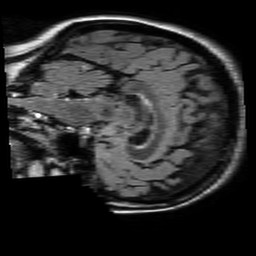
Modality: FLAIR
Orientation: sagittal
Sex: female
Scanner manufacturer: philips
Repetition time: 11 s
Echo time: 0.125 s